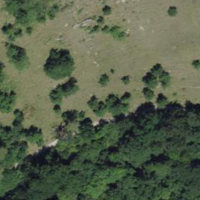
EUNIS habitat code: 23
Species observed at this site:
Colchicum autumnale